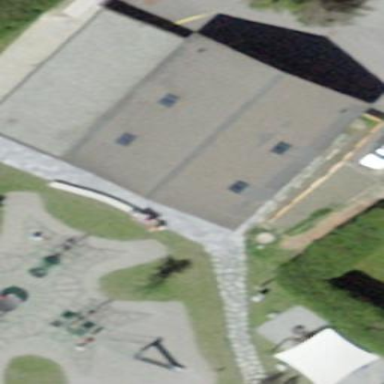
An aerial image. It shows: School building.